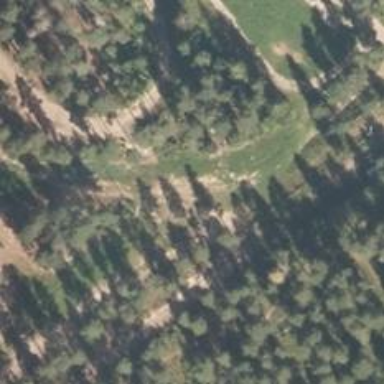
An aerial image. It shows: Disc golf hole.